Question:
I would like to know why all the 2 div holding the label (Left) and the buttons (right) are not the same height as the one holding the input [type=text]. I tried to put height=100% in the style but it does not work surely because there is no height on the parent... but if this is the cause... why the one in the center fill that space anyway????
Here is my code
'''
<!DOCTYPE html>
<html xmlns="http://www.w3.org/1999/xhtml">
<head>
<title></title>
<style>
body {
margin: 5px;
background-color: lightcyan;
}
.interactput {
background-color: green;
}
.interactput div {
display: inline-block;
background-color: lightpink;
}
</style>
</head>
<body>
<div id="AddessEditor" class="interactput">
<div>
<label>Entrez votre adresse de depart</label>
</div>
<div>
<p><input type="text" value="Editor"/></p>
</div>
<div>
<button>ok</button>
<button>cancel</button>
<button>other</button>
</div>
</div>
</body>
</html>
'''
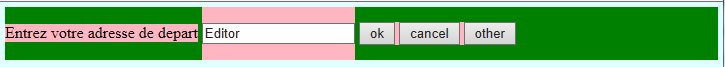
Answer: look on the differences... what differs the center div from the other 2? the '<p>', paragraphs normally have by default padding/margin and or different line-height I think
it's actually the '<p>' filling the container, not the div, if you wrap the other buttons and labels withing a '<p>' they will look the same.